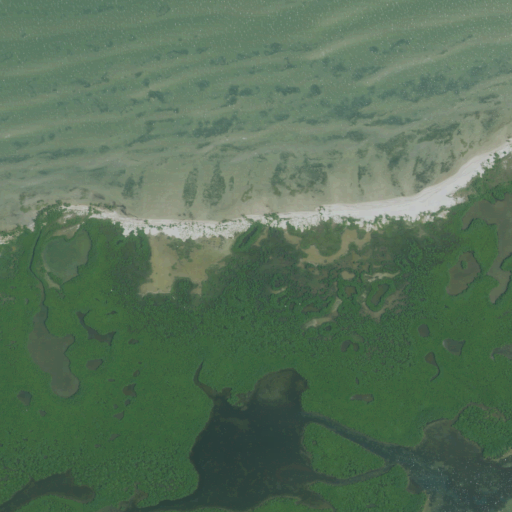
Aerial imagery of island in Texas named Mud Island containing herbaceous wetlands, open water, and barren land